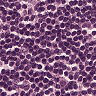
Metastatic tissue present: no